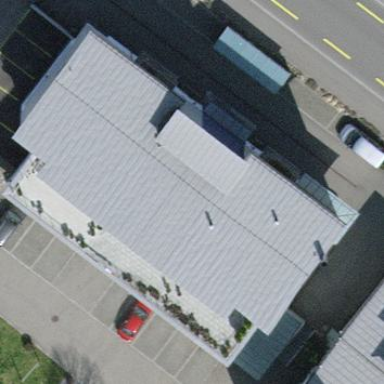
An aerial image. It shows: Industrial building.